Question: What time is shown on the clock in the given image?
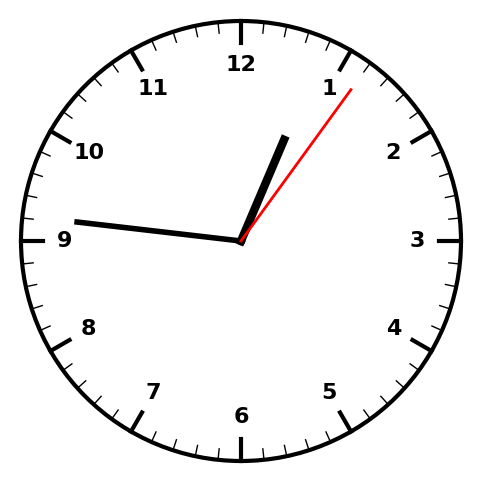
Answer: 12:46:06